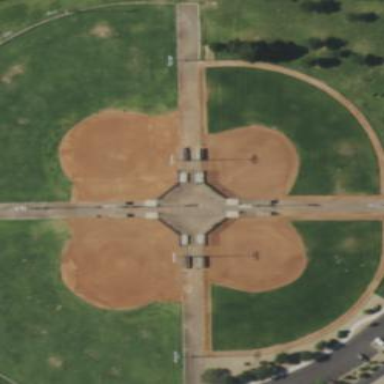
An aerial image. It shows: Softball pitch for leisure sports.